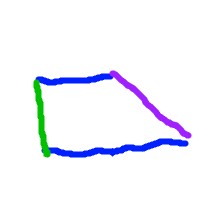
Shape: trapezoid